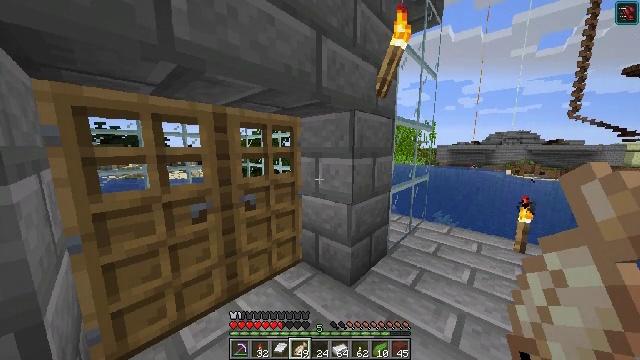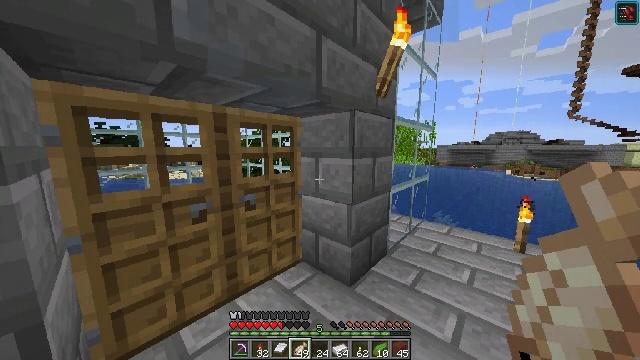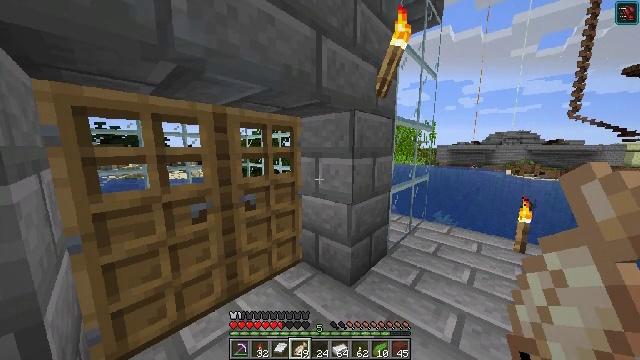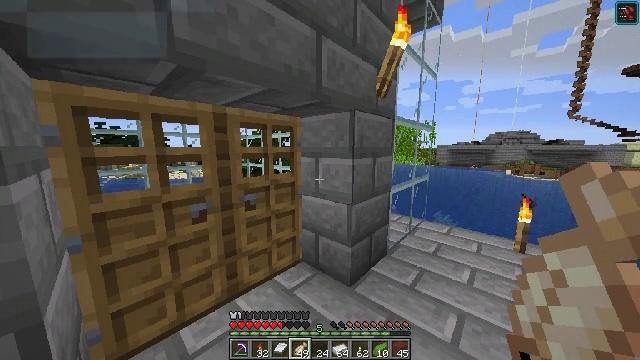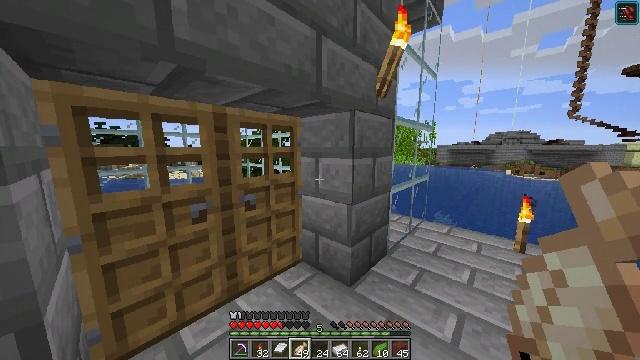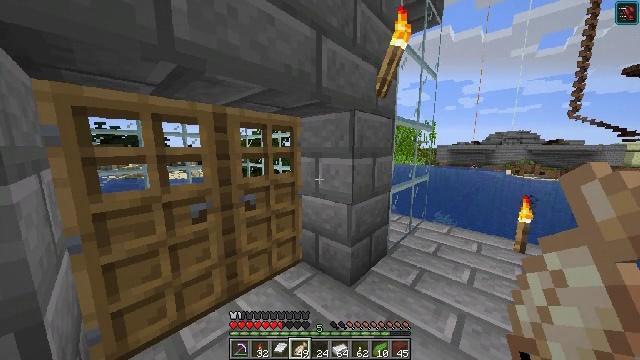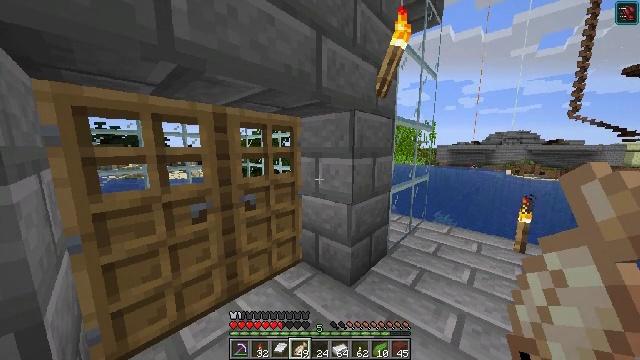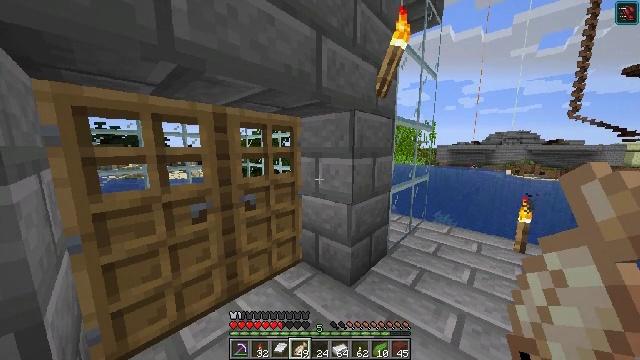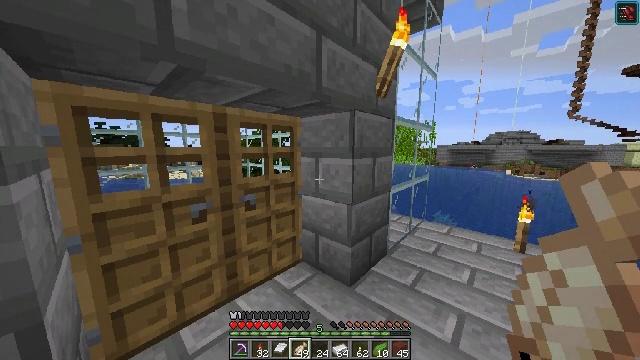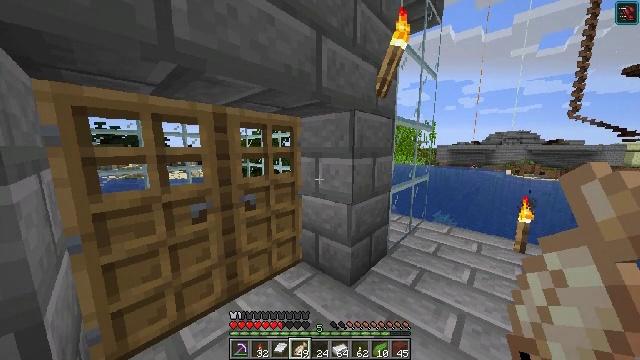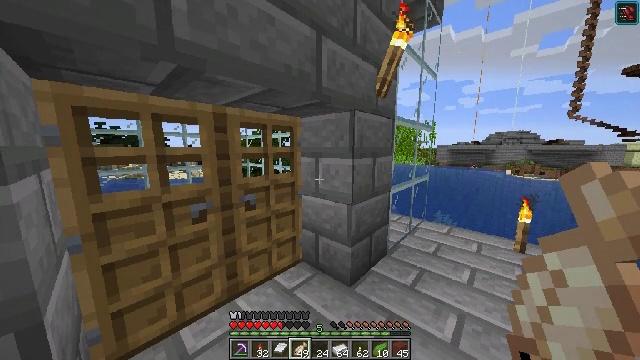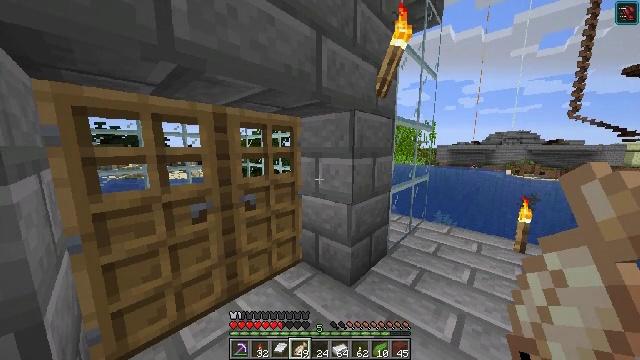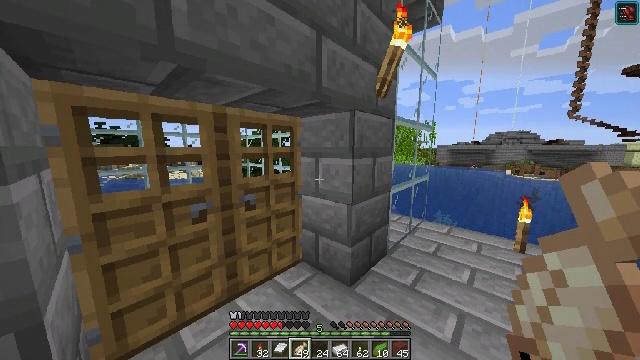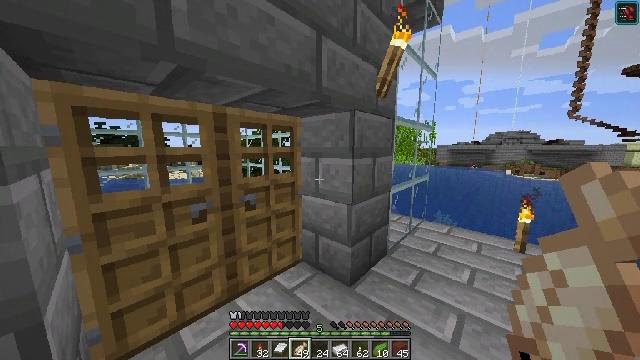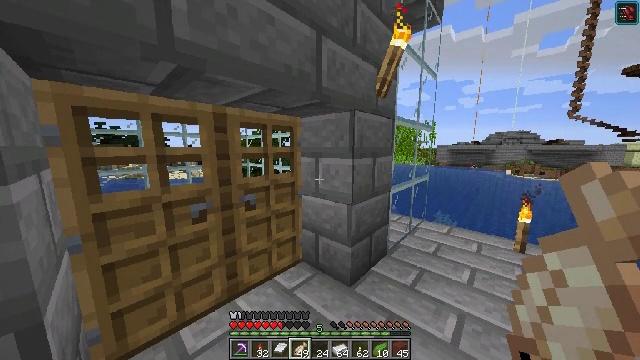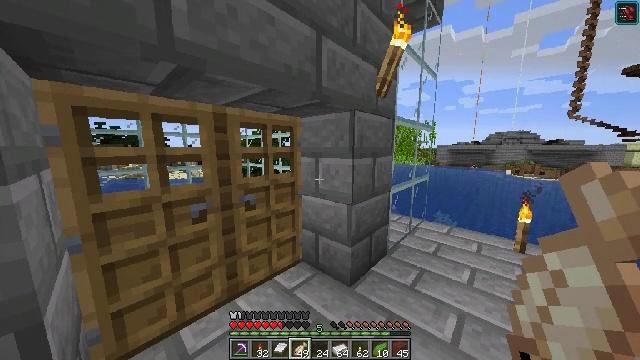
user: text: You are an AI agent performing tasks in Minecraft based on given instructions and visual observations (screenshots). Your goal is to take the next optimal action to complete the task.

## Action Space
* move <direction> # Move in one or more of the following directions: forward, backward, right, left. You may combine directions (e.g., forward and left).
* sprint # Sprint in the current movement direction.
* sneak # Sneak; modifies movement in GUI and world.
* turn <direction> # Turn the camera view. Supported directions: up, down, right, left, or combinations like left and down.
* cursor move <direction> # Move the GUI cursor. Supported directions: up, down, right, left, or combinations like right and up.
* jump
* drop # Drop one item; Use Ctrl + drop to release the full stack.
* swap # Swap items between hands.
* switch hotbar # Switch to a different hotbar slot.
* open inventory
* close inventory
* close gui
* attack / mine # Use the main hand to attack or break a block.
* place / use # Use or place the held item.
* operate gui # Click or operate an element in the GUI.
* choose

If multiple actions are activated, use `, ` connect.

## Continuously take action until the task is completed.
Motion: motion action
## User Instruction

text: With iron ingot, craft iron nugget.
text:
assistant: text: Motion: no_op
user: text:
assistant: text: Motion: no_op
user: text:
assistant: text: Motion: no_op
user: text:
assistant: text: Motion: no_op
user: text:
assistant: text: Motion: no_op
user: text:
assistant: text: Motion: no_op
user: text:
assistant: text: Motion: no_op
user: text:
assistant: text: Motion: no_op
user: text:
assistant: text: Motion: no_op
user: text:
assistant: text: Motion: no_op
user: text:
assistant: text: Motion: no_op
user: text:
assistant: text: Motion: no_op
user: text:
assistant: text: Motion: no_op
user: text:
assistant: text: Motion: no_op
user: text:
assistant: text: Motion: no_op
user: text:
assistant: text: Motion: no_op
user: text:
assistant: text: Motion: no_op
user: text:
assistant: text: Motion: no_op
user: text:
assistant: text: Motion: no_op
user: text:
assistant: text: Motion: no_op
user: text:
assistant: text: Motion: no_op
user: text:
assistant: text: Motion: no_op
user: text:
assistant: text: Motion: no_op
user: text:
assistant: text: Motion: no_op
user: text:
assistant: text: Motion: no_op
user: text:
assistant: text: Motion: no_op
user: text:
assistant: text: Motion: no_op
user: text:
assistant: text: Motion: no_op
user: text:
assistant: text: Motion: no_op
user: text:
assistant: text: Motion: no_op